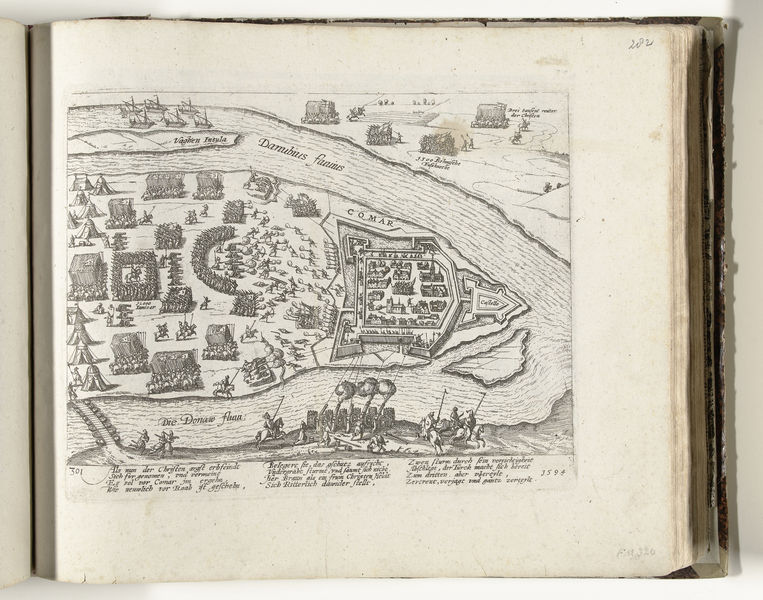
Titel: Comorn belegerd door de Turken
Künstler: Frans Hogenberg
Standort: Amsterdam
Institution: Rijksmuseum
Schlagwörter: fight, military, people, soldiers, white, black, wall, print, smoke, horses, boat, water, knight, coast, river, drawing, black and white, castle, army, illustration, line, sketch, battle, writing, bridge, town, city, fort, plan, buildings, map, harbour, war, horse, book, ships, tent, script, port, page, latin, castel, lack, manuscript, moat, colony, fortress, burg, weapons, blueprint, cannon, skip, kingdom, troops, tents, march, siege, cannons, array, styalised, comar, snoke, battlion, batalion, rives, blan, 지도의 그림이다., 강이 단양처럼 마을을 감싸고 있다., 강은 윗쪽에서 오른쪽으로 흐르다가 왼쪽으로 꺾여서 밑을 향한다., 강가에는 성에있다, drilling, vity, troups